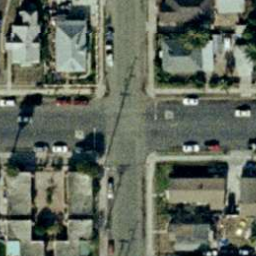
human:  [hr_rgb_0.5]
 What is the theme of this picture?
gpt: intersection

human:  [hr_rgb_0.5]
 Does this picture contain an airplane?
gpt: no

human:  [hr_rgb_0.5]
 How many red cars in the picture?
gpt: three

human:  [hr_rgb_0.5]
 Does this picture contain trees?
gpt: yes

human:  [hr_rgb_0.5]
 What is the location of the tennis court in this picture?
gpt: i cannot see it